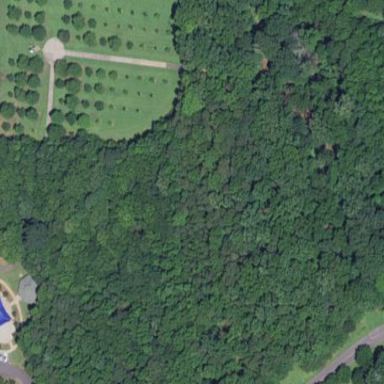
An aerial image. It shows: Mixed deciduous woodland with variety of leaf types.